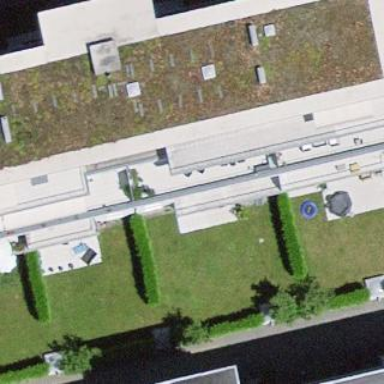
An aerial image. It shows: Apartment building with flat roof.